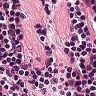
Metastatic tissue present: no